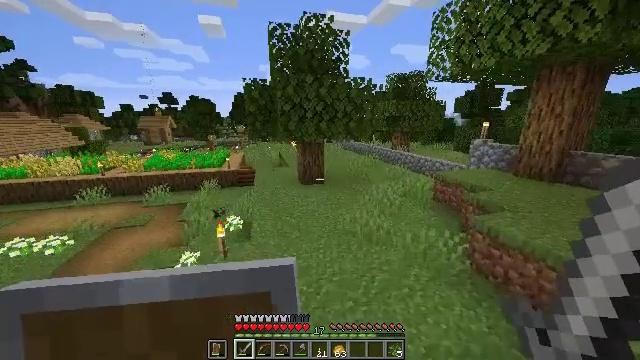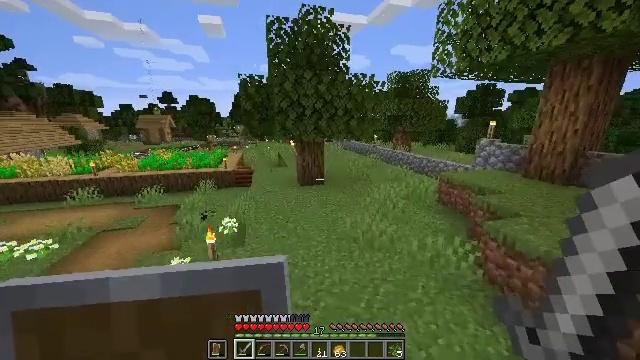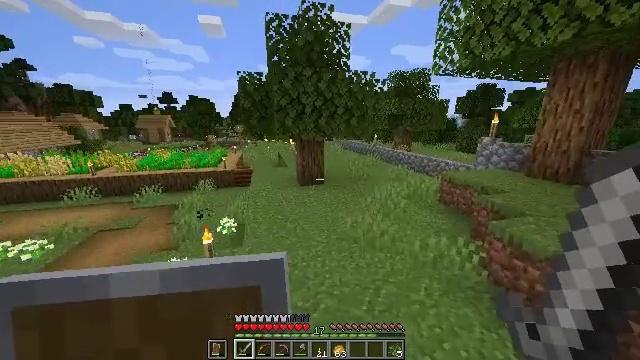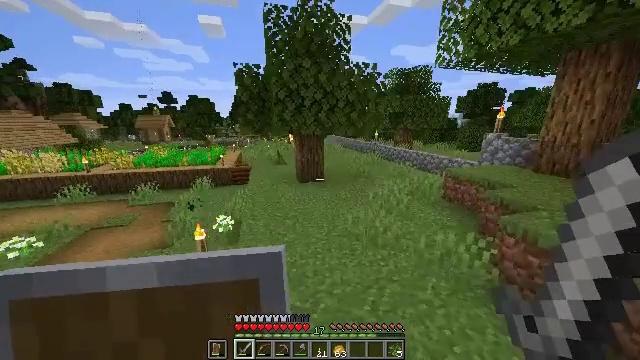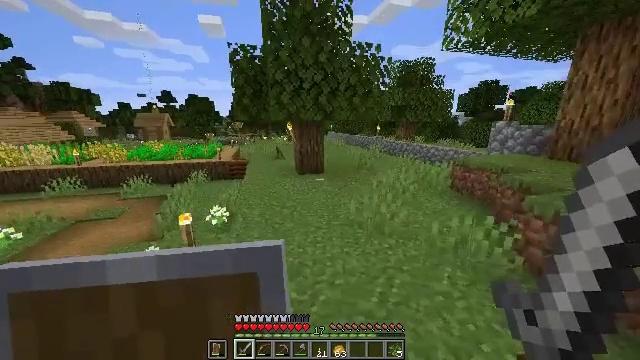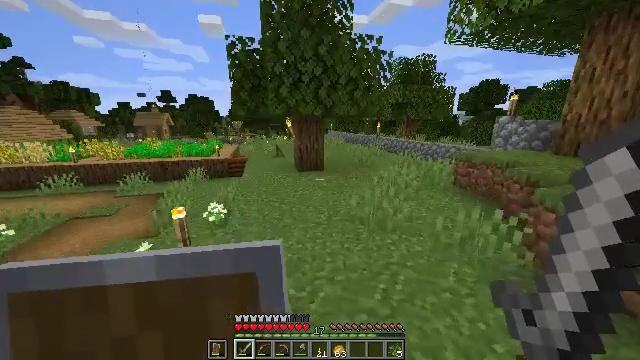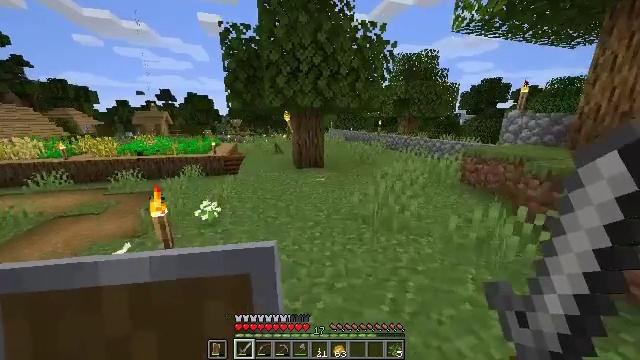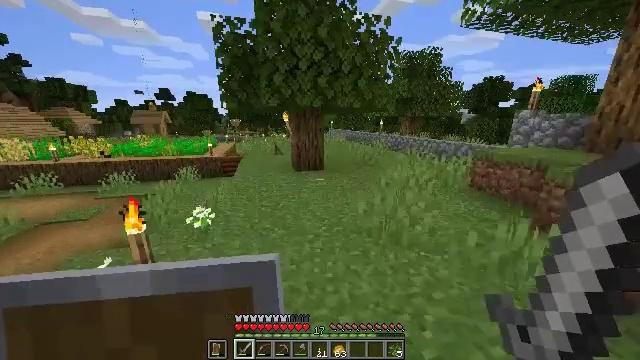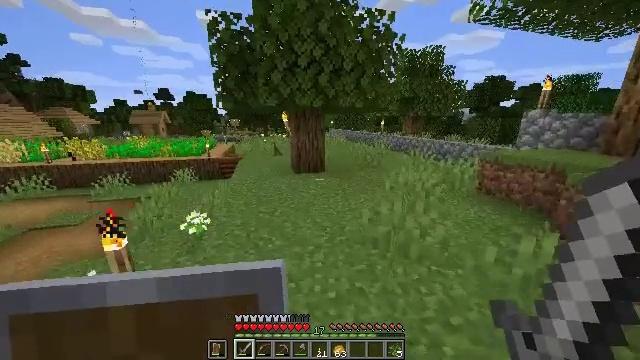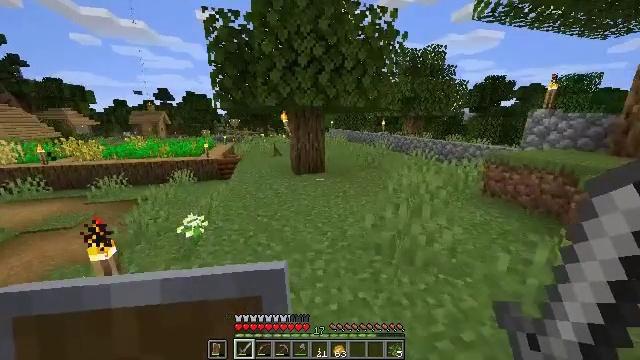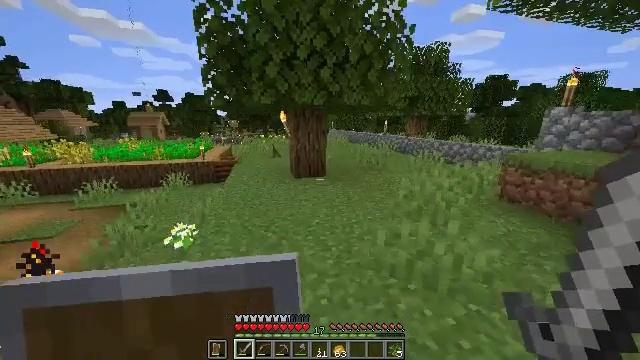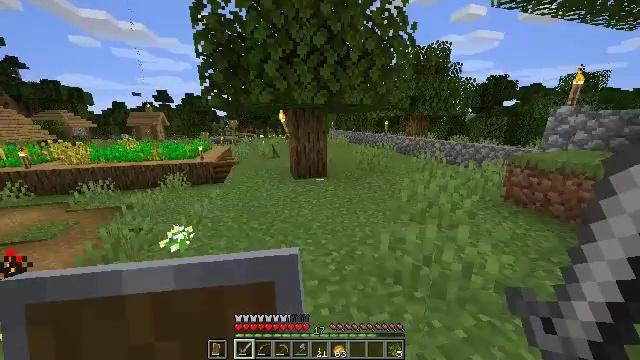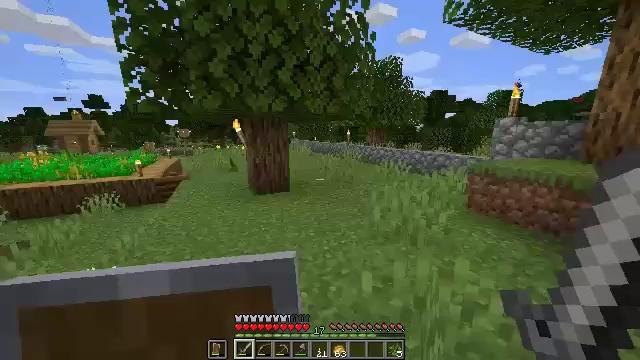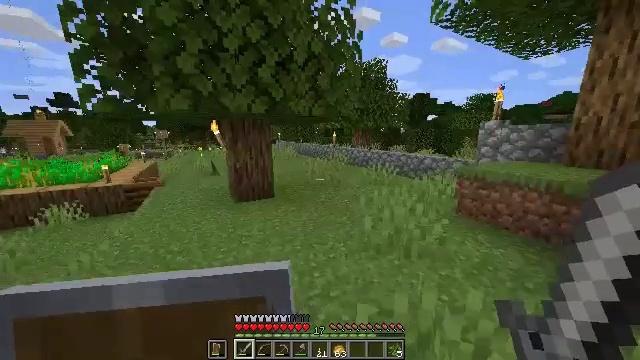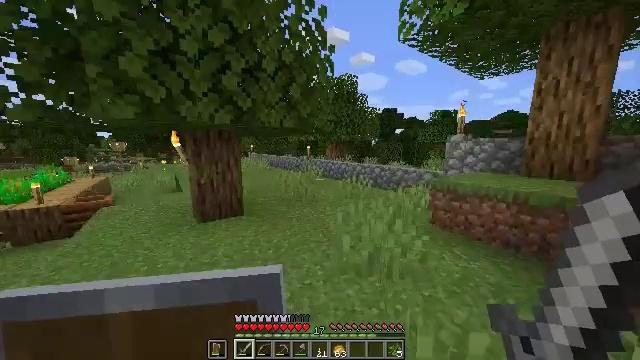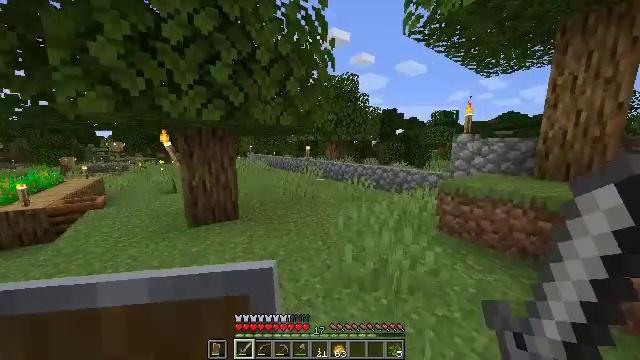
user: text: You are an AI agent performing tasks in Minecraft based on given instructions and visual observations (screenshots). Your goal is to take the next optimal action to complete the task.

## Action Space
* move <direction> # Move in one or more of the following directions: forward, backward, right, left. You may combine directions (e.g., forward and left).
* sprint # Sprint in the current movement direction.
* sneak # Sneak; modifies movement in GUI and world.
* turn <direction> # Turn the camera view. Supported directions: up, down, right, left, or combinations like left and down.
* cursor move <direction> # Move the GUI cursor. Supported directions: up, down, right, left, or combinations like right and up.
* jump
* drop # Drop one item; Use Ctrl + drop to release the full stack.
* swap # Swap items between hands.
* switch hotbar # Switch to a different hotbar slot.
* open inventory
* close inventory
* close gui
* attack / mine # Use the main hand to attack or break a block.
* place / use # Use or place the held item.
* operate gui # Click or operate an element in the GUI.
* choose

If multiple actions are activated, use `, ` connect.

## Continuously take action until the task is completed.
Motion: motion action
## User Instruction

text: Open the crafting table to make a glass bottle.
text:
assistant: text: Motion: move forward
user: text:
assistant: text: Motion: move forward
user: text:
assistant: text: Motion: move forward
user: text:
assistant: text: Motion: move forward, sprint
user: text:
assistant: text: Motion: move forward, sprint
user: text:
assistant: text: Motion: move forward
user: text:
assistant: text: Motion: move forward, sprint
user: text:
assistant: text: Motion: move forward, sprint
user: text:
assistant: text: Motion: move forward
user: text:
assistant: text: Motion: move forward
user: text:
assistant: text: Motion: move forward
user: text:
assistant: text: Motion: move forward, turn right and up
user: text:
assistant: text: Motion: move forward, turn right
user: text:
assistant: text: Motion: move forward, turn right and up
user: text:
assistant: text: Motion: move forward
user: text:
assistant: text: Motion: move forward
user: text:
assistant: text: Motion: move forward
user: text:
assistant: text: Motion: move forward, sprint
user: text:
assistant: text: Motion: move forward, sprint
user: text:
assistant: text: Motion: move forward
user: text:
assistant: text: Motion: move forward, turn left and down
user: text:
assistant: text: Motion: move forward, turn left
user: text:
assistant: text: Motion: move forward, turn left
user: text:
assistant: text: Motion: move forward, turn left
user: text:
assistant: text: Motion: move forward, close inventory
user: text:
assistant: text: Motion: close inventory
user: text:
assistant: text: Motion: no_op
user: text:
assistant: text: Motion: no_op
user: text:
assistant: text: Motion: no_op
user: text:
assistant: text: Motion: turn right and up